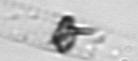
Label: Dactyliosolen_blavyanus